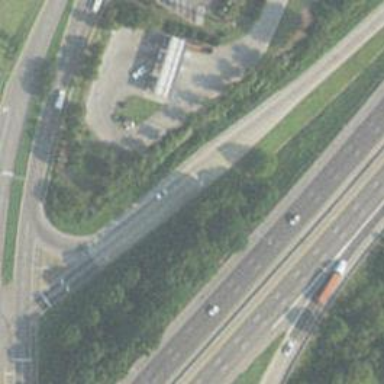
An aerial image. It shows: Motorway junction.